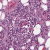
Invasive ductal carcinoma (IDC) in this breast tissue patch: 1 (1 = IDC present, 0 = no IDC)